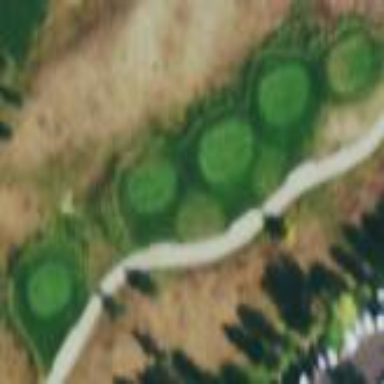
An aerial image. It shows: Rough grassy area used for golf.